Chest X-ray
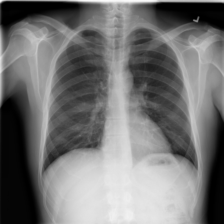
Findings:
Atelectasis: negative
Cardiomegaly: negative
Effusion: negative
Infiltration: negative
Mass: negative
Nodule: negative
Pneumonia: negative
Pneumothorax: negative
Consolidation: negative
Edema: negative
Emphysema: negative
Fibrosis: negative
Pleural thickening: negative
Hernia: negative